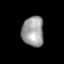
Tissue: lung
Cell type: Epithelial cells
Senescence score: 0.1987
Nuclear area (px): 643
Mean DAPI intensity: 157.345